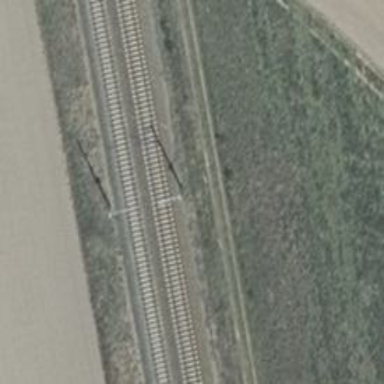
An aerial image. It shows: Milestone along the railway with catenary mast.